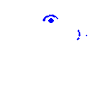
Particle: pion